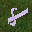
Label: 8